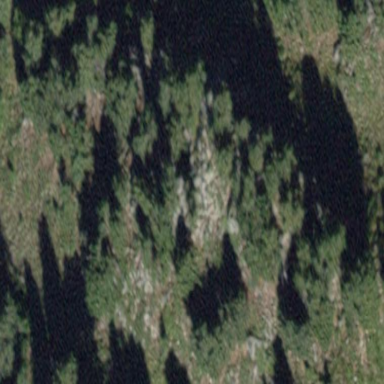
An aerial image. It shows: Forest area.